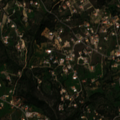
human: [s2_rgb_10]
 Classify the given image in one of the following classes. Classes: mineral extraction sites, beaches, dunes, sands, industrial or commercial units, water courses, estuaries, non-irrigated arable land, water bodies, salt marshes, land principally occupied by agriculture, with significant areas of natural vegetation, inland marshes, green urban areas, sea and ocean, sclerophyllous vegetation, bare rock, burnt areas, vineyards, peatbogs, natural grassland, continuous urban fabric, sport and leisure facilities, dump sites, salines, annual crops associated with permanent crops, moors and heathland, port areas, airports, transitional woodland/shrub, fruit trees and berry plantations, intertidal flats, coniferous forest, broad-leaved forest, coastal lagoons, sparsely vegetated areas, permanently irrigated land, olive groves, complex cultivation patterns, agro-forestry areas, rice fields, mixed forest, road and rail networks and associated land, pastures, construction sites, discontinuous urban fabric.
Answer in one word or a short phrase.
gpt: annual crops associated with permanent crops, complex cultivation patterns, land principally occupied by agriculture, with significant areas of natural vegetation, sclerophyllous vegetation, transitional woodland/shrub